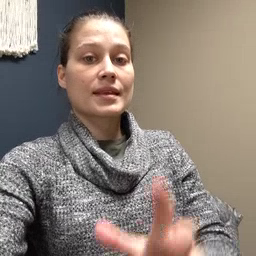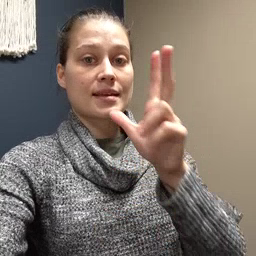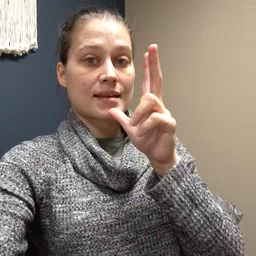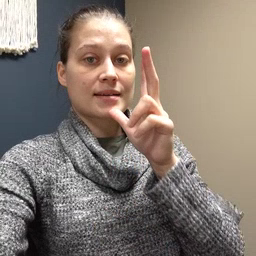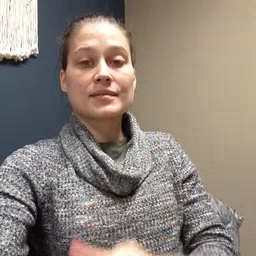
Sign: hen